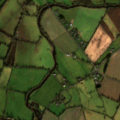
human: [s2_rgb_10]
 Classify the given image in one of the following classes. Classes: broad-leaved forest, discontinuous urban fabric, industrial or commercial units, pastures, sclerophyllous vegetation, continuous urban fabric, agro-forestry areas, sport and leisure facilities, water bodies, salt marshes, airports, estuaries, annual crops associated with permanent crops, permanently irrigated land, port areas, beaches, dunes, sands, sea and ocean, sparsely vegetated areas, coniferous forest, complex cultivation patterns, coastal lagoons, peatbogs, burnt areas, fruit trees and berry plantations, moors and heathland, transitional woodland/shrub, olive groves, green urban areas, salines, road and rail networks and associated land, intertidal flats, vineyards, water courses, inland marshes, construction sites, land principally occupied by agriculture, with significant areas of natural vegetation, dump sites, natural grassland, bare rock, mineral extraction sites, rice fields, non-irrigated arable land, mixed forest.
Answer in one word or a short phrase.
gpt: non-irrigated arable land, pastures